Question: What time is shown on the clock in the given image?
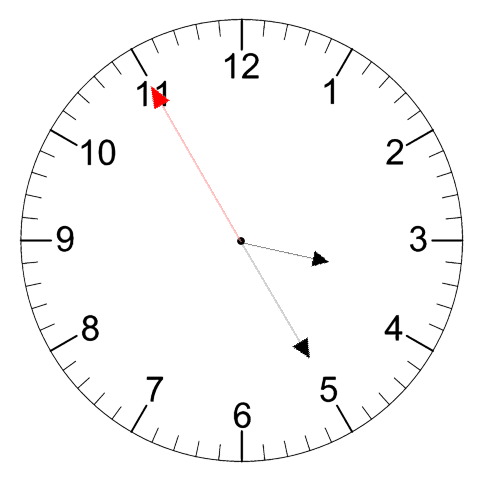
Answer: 03:24:55